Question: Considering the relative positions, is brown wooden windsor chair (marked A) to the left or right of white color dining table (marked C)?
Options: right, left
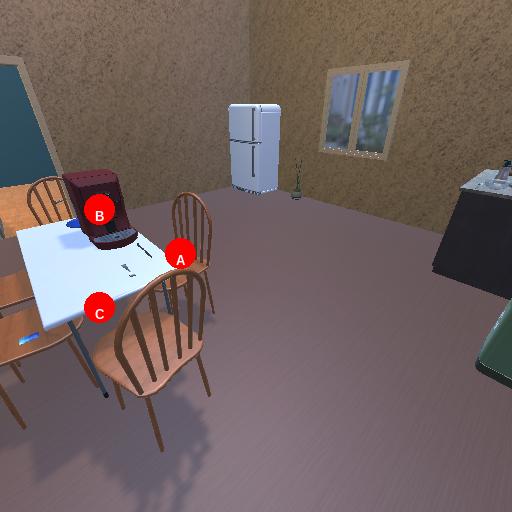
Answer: right